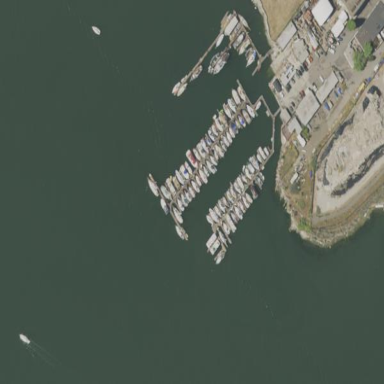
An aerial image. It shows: Marina area for leisure land.